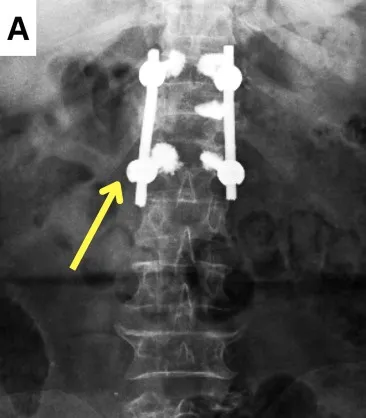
Post-operative X-ray of the spine. The yellow arrow depicts the pedicle screw and connecting rods attaching D11 to the L1 vertebra. . Anterior view.
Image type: radiology (x_ray)